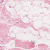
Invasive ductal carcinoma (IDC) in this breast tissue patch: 0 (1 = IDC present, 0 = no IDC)